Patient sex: M
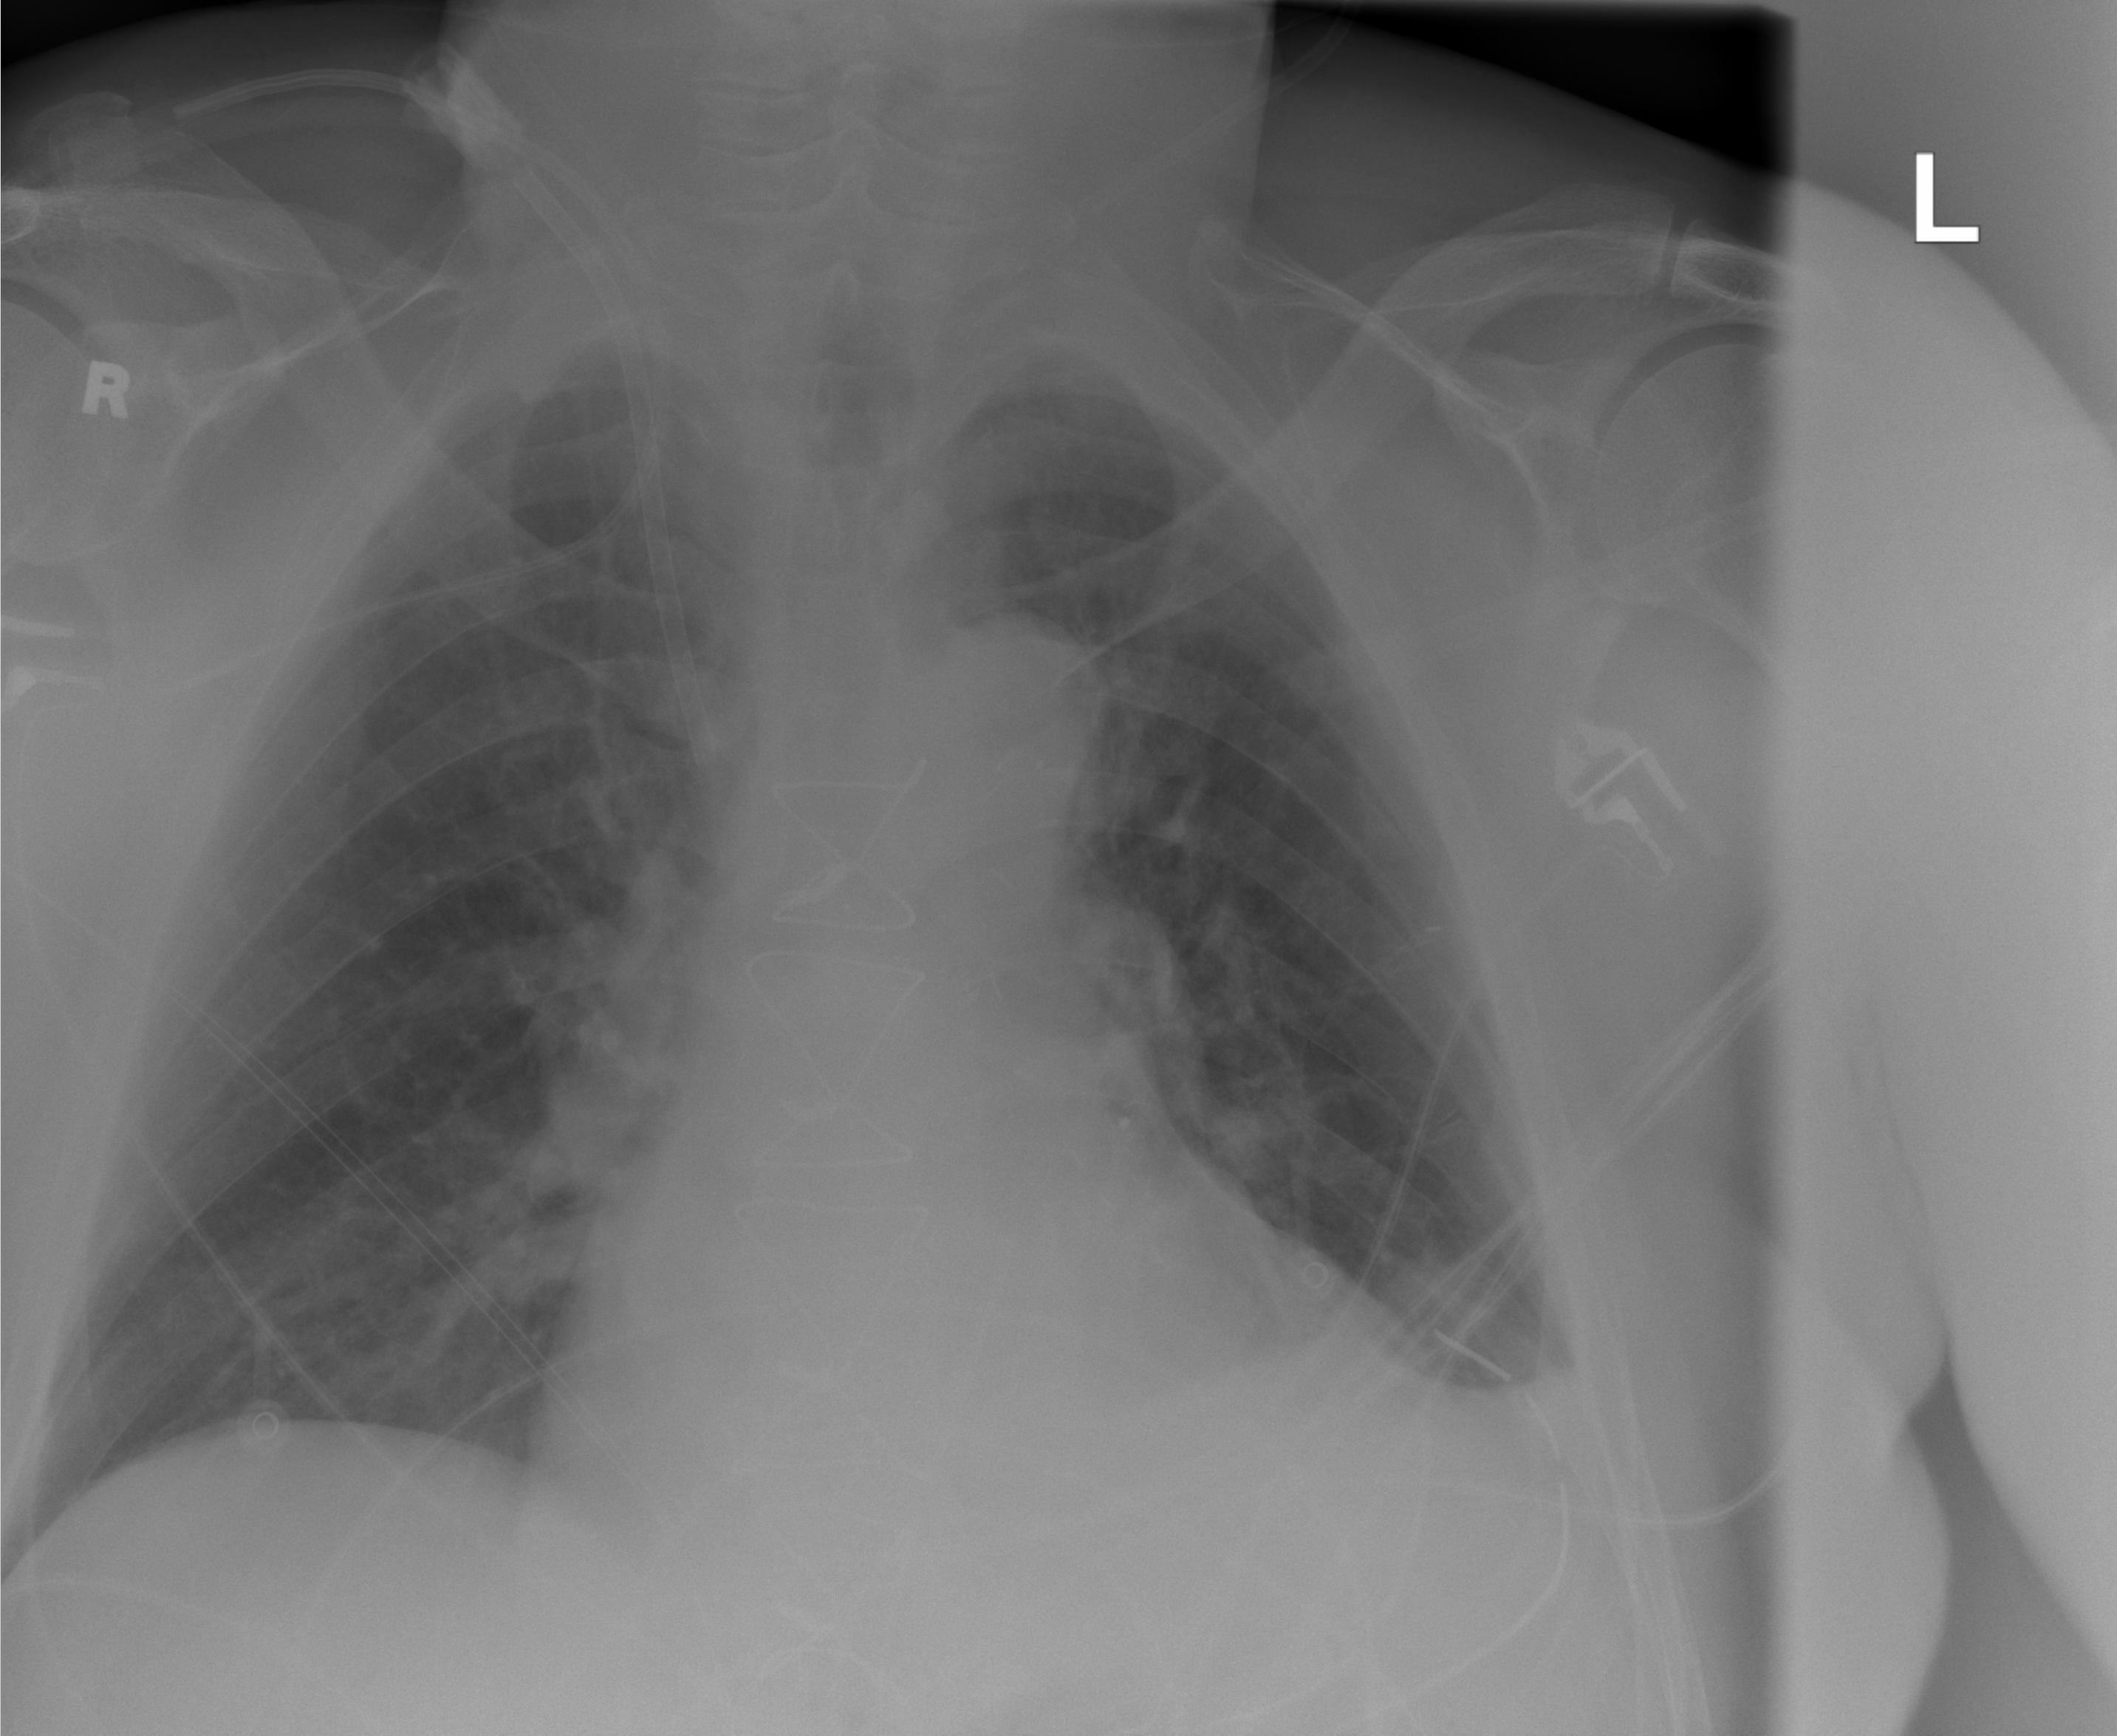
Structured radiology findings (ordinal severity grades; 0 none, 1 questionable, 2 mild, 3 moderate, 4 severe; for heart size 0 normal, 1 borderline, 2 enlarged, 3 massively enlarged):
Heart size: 0
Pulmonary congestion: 1
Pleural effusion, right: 0
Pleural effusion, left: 2
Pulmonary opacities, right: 0
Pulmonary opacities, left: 0
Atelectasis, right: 1
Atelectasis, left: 1